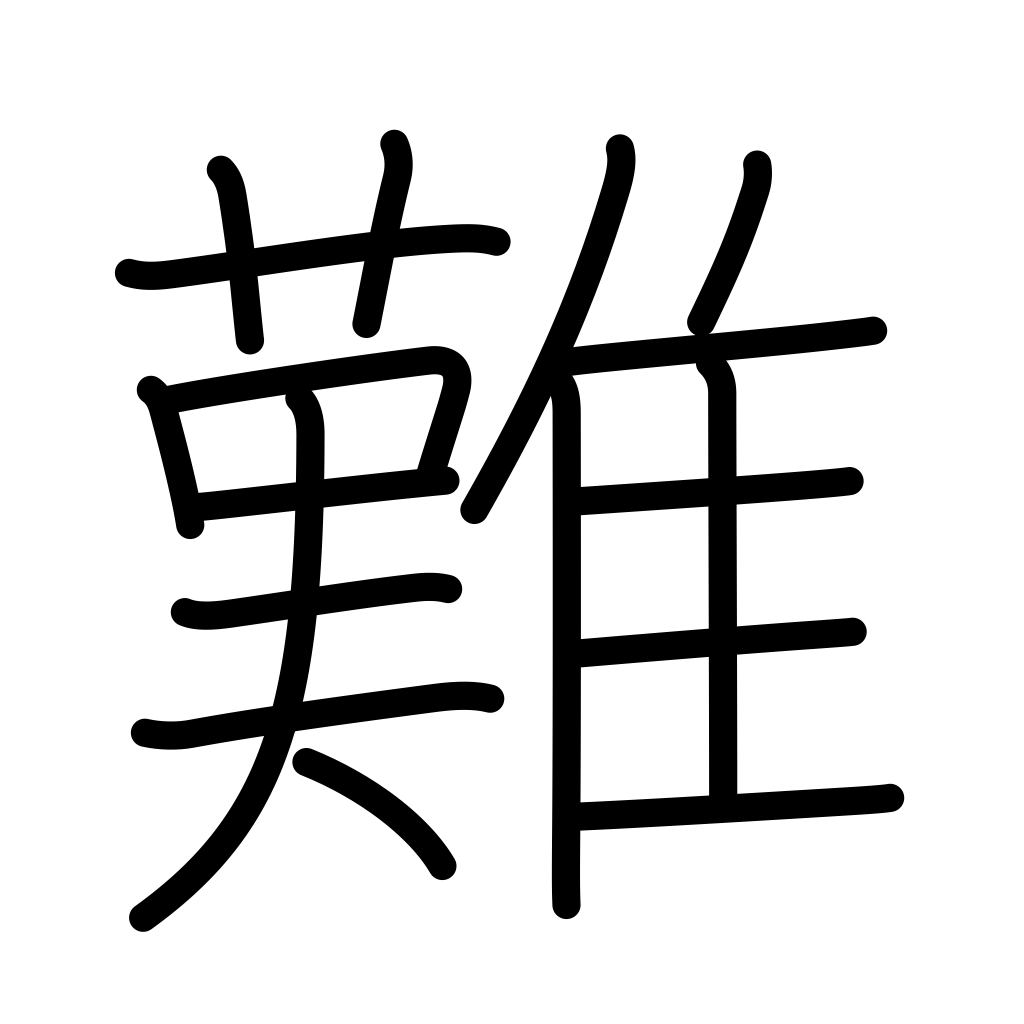
Meaning: difficult, impossible, trouble, accident, defect